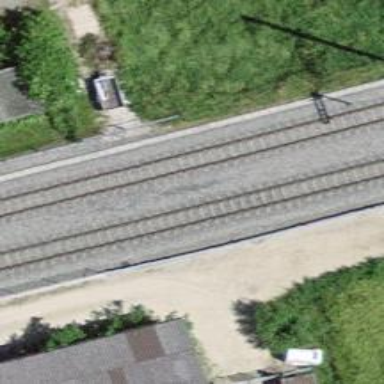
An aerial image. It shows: Narrow-gauge railway with 1 track. The tracks are electrified with contact line.